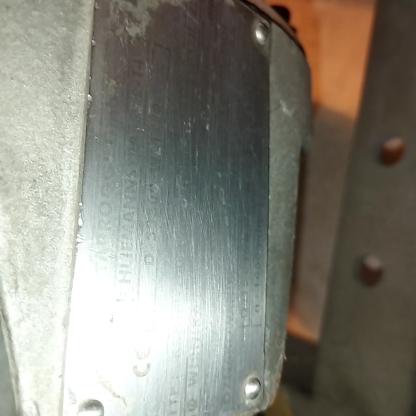
Klasa: tabliczka-znamionowa